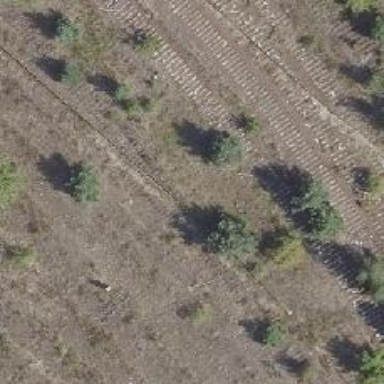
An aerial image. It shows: Abandoned railway.